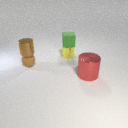
large red metal cylinder to the right of small brown rubber sphere